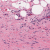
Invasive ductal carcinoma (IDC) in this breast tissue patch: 0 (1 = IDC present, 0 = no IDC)